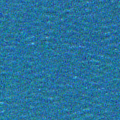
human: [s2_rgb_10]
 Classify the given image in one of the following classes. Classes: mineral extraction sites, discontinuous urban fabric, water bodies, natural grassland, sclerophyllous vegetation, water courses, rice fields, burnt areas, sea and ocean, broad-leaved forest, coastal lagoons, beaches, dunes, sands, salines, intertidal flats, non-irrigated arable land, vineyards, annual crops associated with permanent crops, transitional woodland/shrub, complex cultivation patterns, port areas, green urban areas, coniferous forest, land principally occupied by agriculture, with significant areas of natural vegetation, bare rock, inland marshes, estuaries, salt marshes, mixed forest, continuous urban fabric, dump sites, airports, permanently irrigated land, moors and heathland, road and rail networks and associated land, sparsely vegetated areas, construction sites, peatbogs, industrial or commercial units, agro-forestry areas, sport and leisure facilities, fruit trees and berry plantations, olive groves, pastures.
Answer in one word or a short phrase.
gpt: sea and ocean